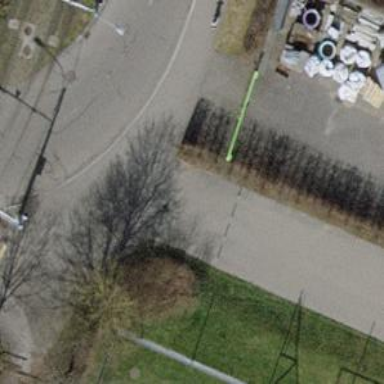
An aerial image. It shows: Bollard.